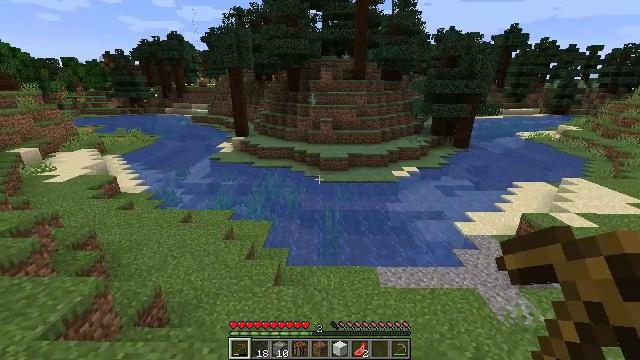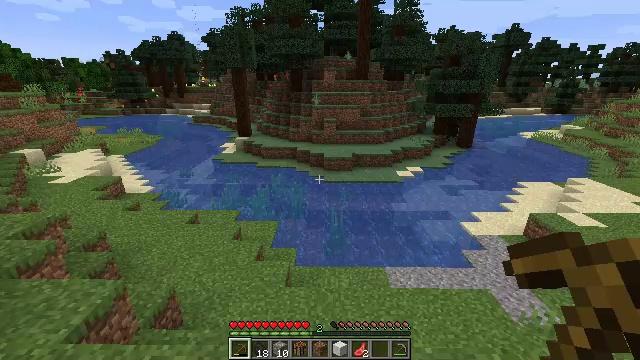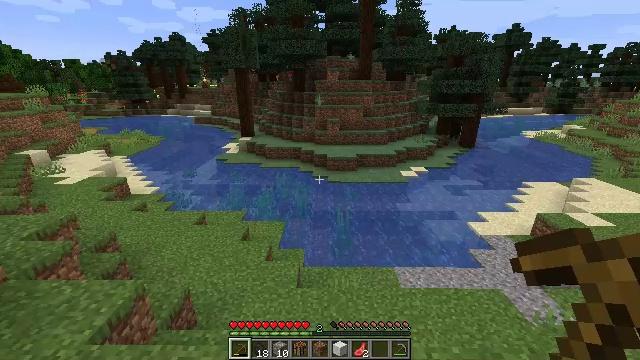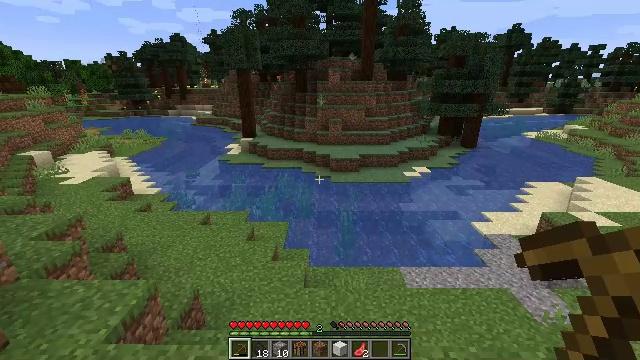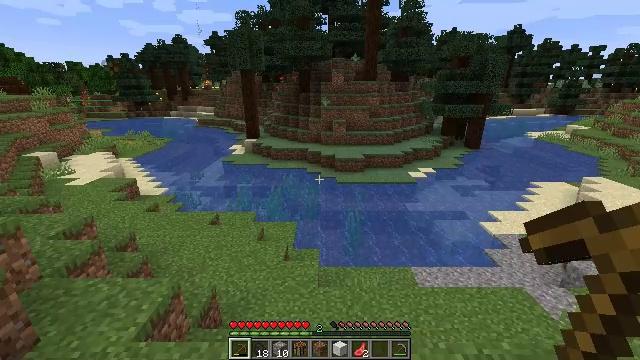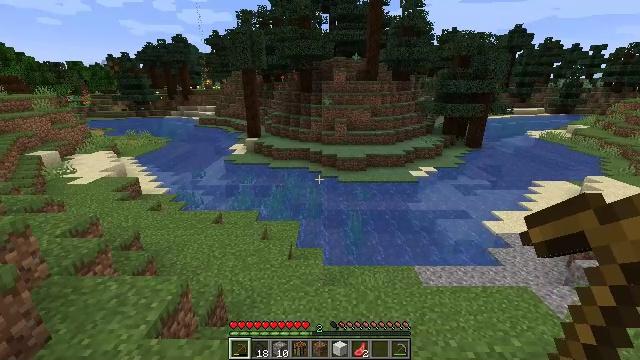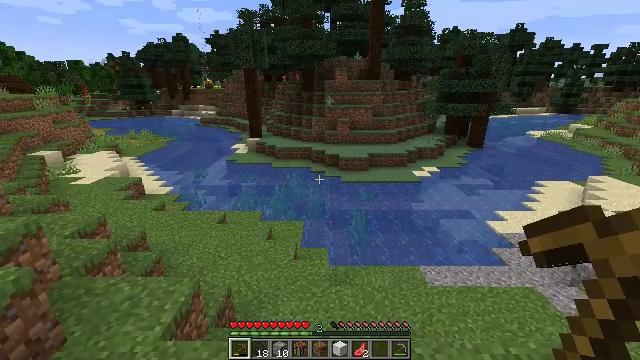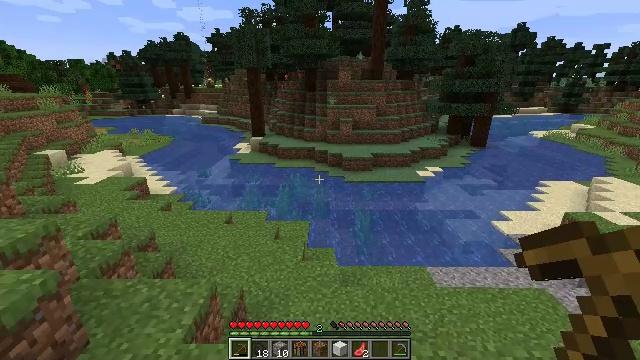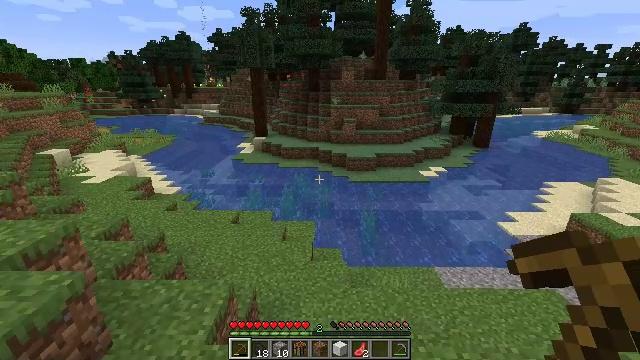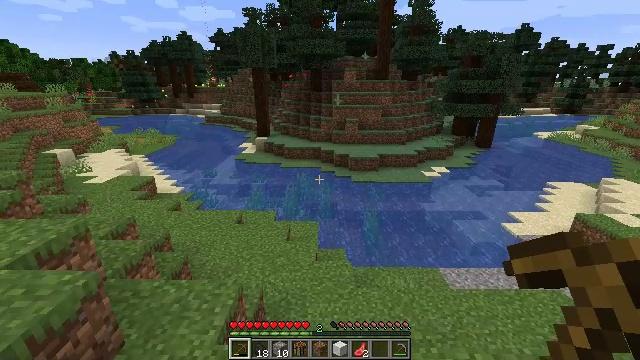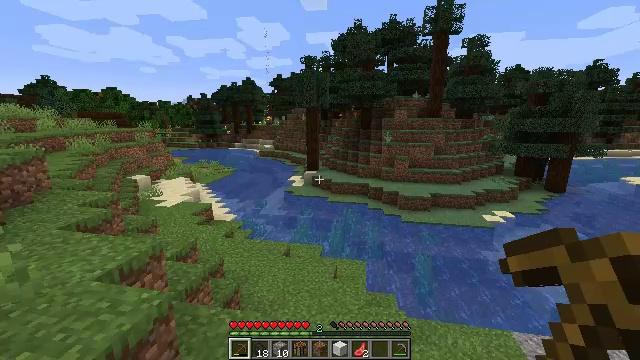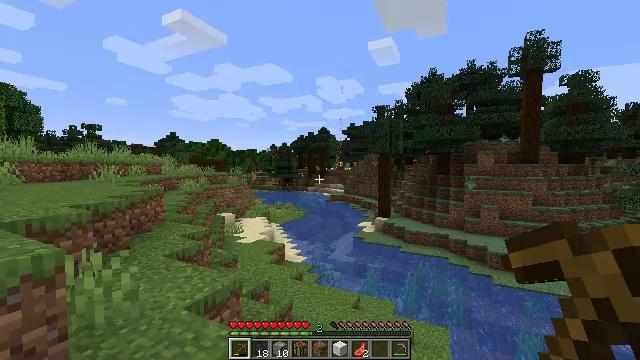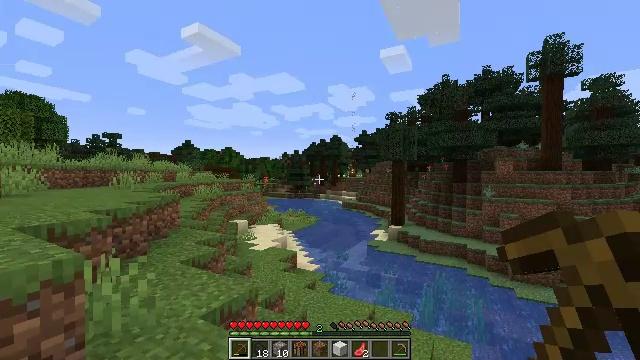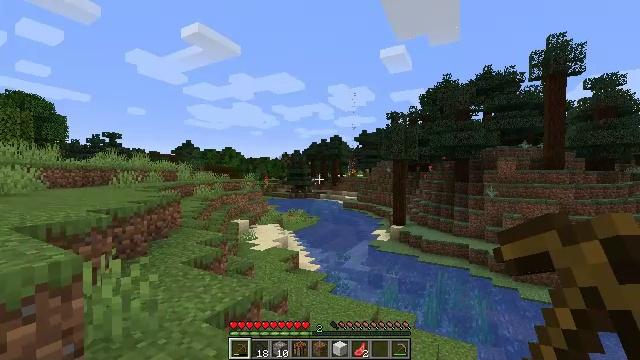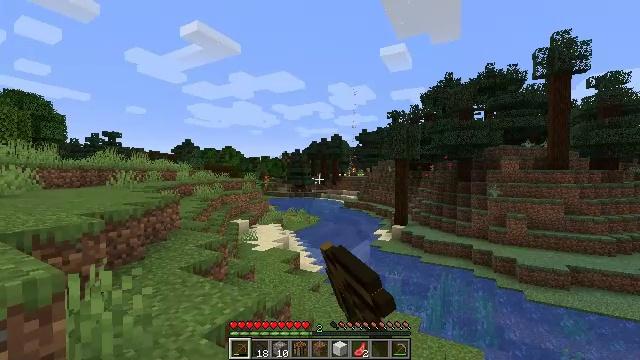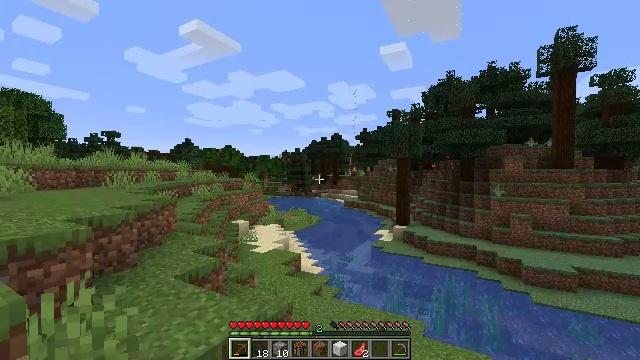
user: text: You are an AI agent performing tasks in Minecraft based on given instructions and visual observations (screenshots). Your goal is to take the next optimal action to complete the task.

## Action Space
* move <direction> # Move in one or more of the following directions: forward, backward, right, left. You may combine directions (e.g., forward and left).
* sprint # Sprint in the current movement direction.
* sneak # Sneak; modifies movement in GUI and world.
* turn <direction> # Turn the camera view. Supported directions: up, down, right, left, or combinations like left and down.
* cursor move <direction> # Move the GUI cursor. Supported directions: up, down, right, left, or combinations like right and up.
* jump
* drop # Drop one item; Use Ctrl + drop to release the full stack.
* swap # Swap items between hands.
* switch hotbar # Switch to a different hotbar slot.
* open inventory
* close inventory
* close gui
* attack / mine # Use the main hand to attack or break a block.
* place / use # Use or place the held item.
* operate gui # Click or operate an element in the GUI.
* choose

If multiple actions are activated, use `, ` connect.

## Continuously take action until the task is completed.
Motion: motion action
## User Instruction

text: Dismantle the blue bed.
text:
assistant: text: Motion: move left
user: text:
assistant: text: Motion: move left
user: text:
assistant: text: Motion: move left
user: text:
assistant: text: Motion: move left
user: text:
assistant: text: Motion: move left
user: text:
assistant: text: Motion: move left
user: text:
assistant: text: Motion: move left
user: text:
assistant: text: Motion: move left
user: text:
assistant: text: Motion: move left
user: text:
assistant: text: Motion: move forward and move left, turn left and up
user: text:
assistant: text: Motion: move forward and move left, turn left and up
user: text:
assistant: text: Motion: move forward and move left, turn left and up
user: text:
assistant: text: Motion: move forward, attack / mine
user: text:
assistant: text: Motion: move forward, attack / mine
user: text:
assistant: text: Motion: move forward, attack / mine
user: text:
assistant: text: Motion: move forward
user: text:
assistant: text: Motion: move forward
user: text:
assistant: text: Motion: move forward
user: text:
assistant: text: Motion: move forward, sprint
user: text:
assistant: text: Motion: move forward, sprint
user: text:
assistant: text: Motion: move forward, sprint
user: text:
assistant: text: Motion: move forward, sprint
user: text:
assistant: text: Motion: move forward, sprint
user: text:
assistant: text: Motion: move forward, sprint
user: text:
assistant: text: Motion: move forward, sprint
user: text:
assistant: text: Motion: move forward, sprint
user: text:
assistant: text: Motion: move forward, sprint
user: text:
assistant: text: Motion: move forward, sprint
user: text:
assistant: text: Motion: move forward, sprint
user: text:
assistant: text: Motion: move forward, sprint